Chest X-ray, AP view. Patient: 34 years old, sex M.
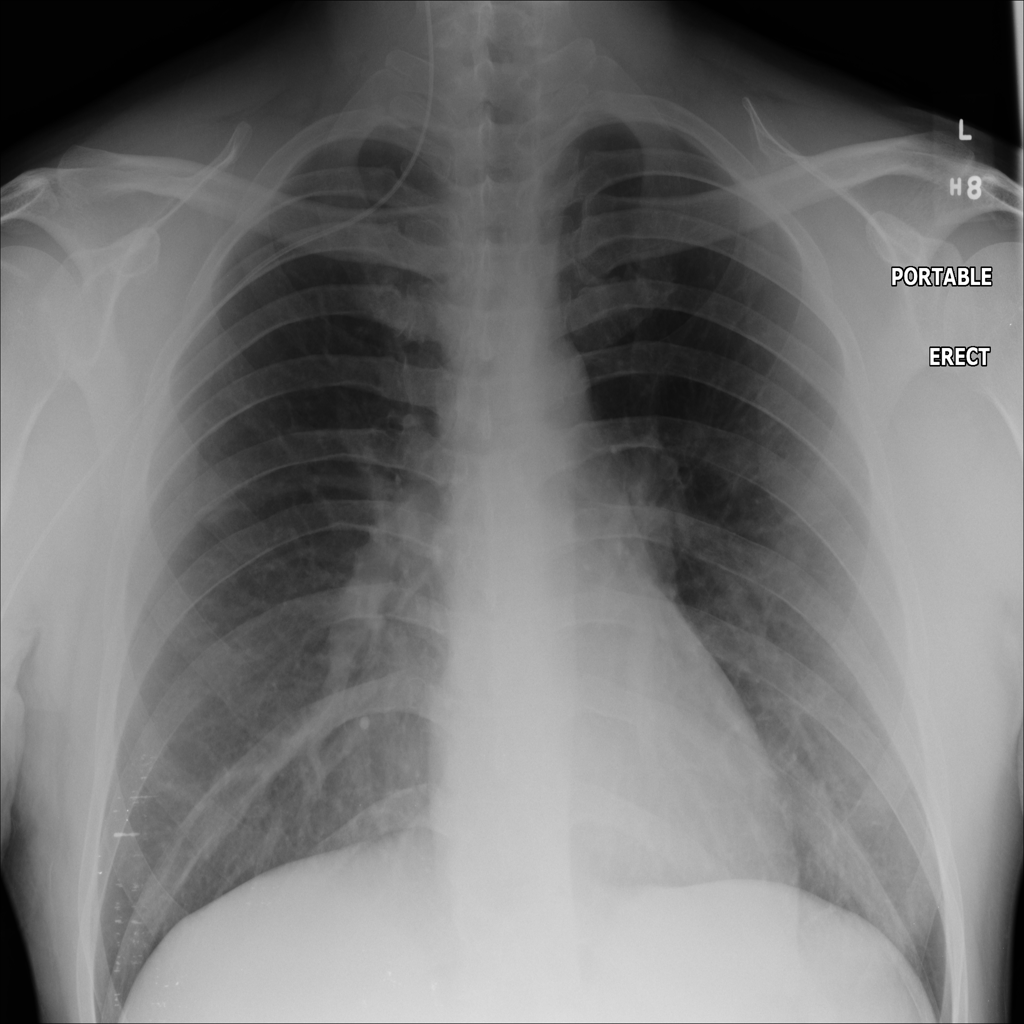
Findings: No Finding